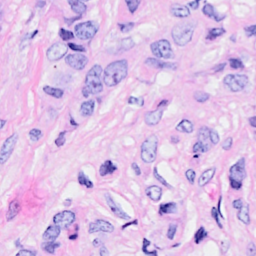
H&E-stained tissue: Breast